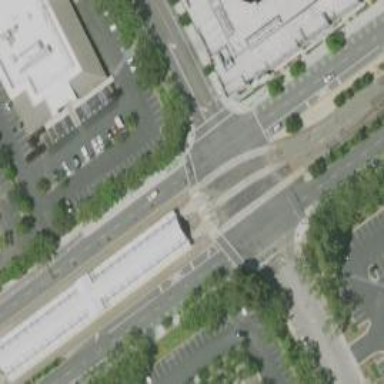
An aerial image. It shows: Light rail railway system with contact lines for electrification.